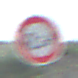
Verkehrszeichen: TatsaechlicheBreite2Komma3
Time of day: MorningAfternoon
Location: Outdoor (Nature)
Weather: PartlyCloudy
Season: NotSpecified
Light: Natural